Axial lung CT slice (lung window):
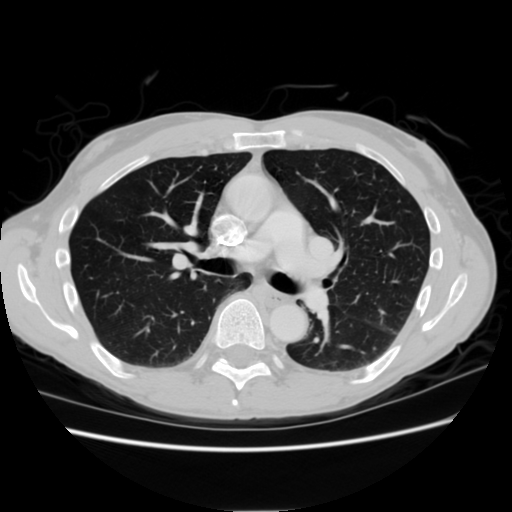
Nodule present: no